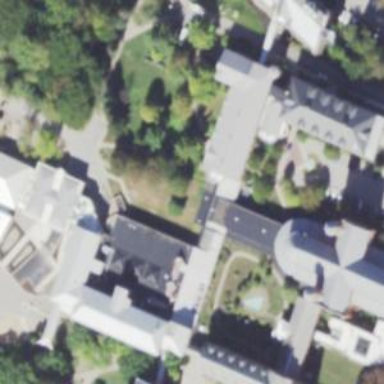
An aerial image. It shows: University.